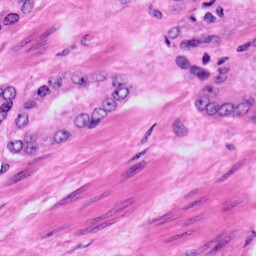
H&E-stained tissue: Prostate